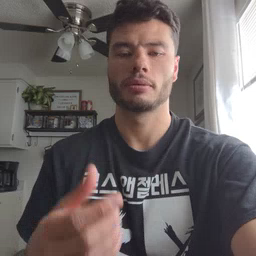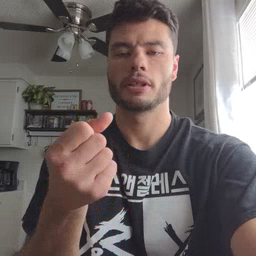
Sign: milk